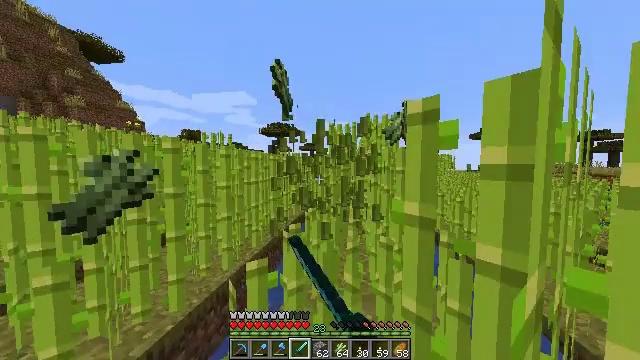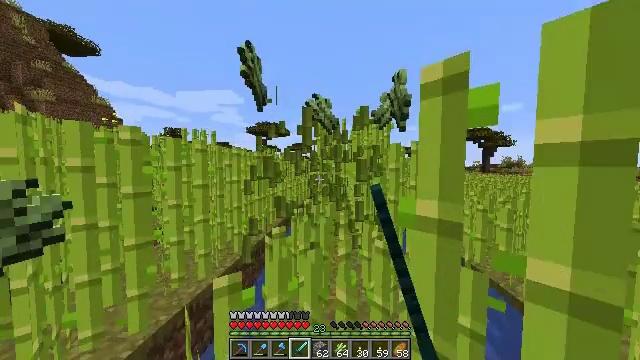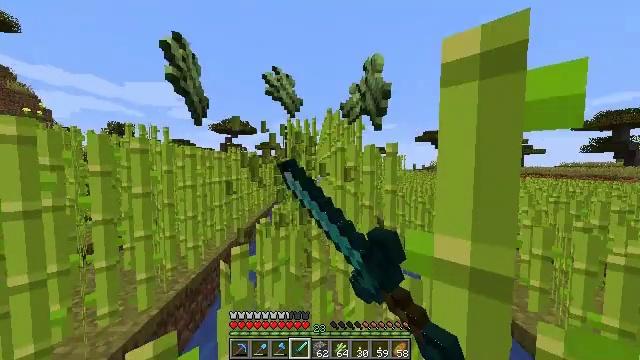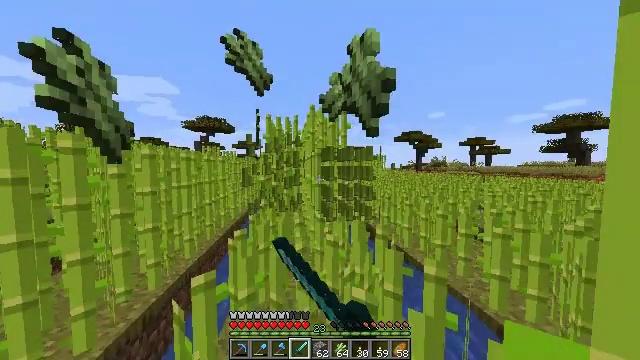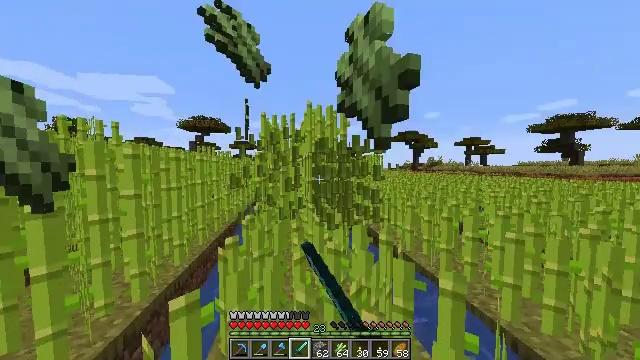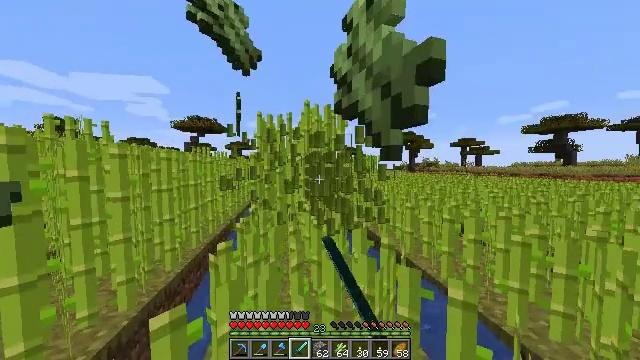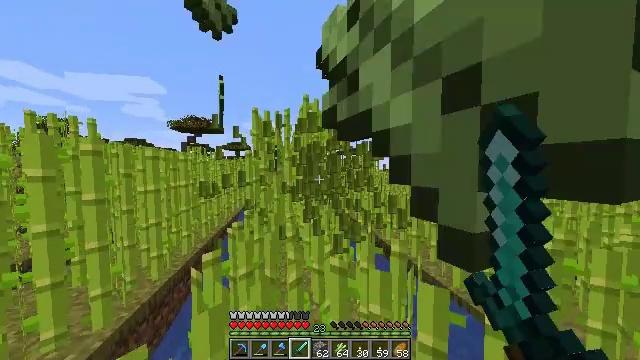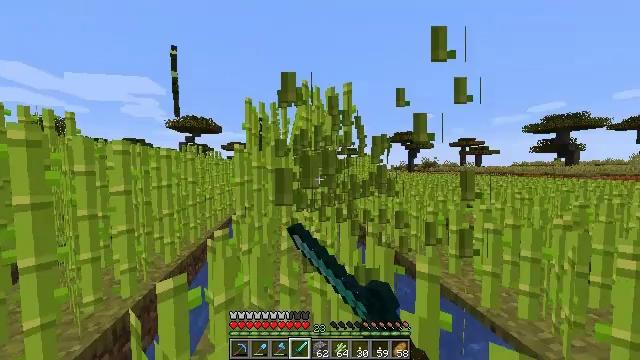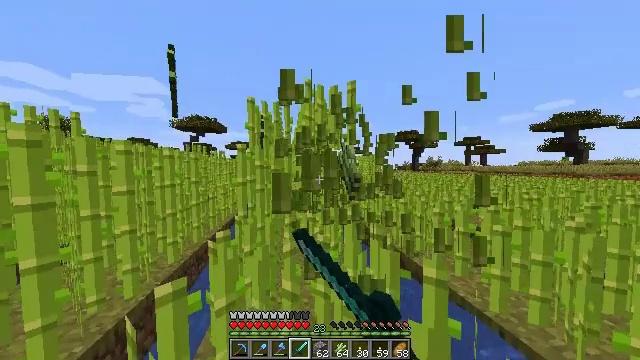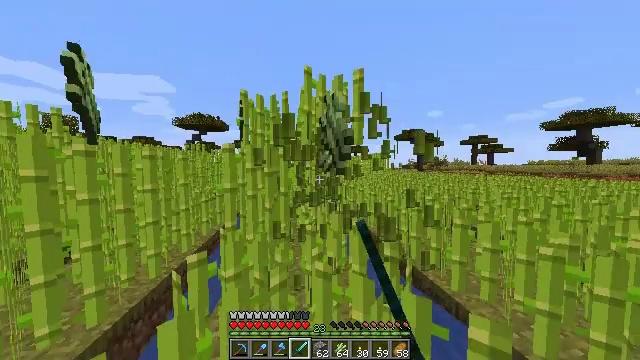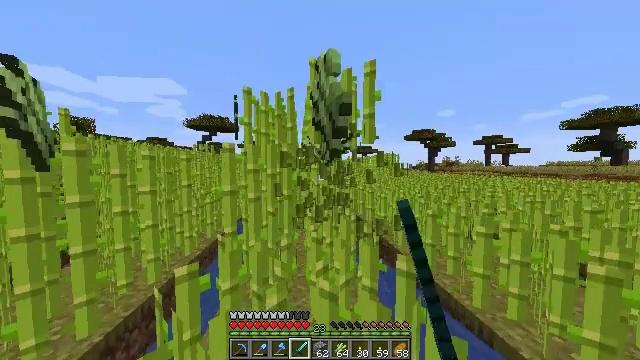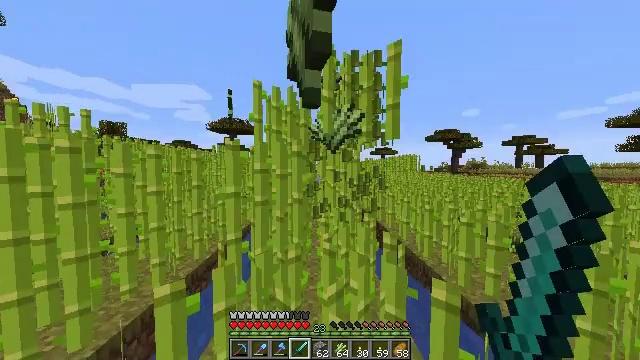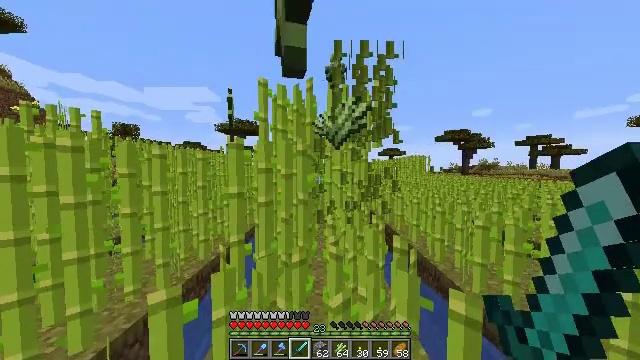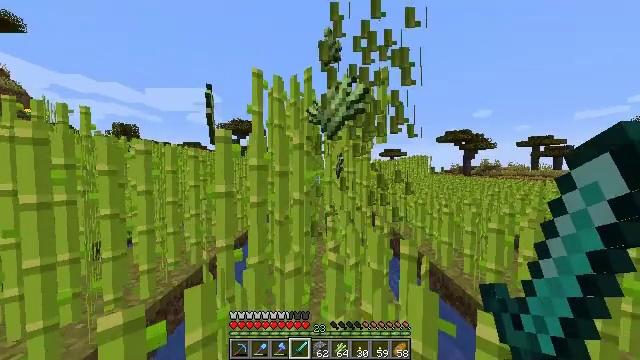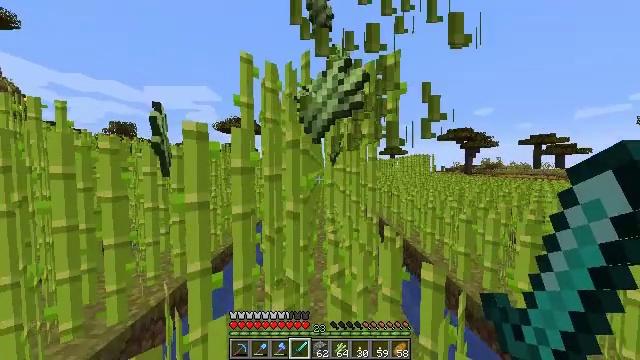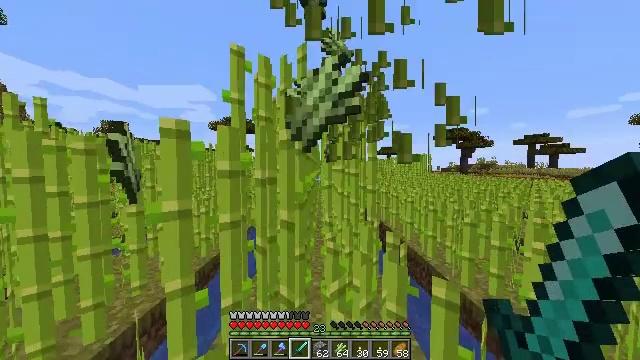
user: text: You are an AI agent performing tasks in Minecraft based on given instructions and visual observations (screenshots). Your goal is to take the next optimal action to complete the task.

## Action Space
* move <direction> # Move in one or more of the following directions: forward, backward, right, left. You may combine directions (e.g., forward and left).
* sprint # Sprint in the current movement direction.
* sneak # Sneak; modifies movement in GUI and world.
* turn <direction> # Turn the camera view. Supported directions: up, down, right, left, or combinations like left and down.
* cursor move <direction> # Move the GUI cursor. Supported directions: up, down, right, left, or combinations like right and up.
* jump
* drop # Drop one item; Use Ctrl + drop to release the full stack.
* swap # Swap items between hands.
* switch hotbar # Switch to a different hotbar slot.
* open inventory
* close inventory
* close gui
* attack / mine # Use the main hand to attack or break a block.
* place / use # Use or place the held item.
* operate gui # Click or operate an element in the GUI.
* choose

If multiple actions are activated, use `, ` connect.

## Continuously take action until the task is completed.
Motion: motion action
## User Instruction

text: Gather sugar cane for crafting.
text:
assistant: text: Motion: move forward, sprint, turn right, attack / mine
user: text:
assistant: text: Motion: move forward, sprint, turn right, attack / mine
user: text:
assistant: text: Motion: move forward, sprint, turn right, attack / mine
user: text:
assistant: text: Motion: move forward, sprint, attack / mine
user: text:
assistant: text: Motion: move forward, sprint, attack / mine
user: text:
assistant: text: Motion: move forward, sprint, attack / mine
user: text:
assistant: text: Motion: move forward, sprint, attack / mine
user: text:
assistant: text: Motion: move forward, sprint, attack / mine
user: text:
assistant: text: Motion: move forward, sprint, attack / mine
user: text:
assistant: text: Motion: move forward, sprint, turn left, attack / mine
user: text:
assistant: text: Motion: move forward, sprint, turn left, attack / mine
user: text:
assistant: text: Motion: move forward, sprint, turn left, attack / mine
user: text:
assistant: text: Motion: move forward, sprint, attack / mine
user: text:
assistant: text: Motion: move forward, sprint, attack / mine
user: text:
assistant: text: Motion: move forward, sprint, attack / mine
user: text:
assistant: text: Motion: move forward, sprint, turn right, attack / mine
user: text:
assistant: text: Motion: move forward, sprint, turn right, attack / mine
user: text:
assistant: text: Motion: move forward, sprint, attack / mine
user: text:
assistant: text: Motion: move forward, sprint, turn left, attack / mine
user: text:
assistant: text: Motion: move forward, sprint, turn left and down, attack / mine
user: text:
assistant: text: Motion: move forward, sprint, turn left, attack / mine
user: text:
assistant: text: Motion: move forward, sprint, turn left, attack / mine
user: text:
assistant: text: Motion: move forward, sprint, attack / mine
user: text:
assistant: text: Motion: move forward, sprint, attack / mine
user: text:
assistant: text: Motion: move forward, sprint, turn right, attack / mine
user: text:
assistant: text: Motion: move forward, sprint, turn right, attack / mine
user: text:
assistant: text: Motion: move forward, sprint, turn right, attack / mine
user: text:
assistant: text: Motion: move forward, sprint, turn right, attack / mine
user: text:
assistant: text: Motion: move forward, sprint, attack / mine
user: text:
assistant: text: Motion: move forward, sprint, attack / mine